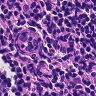
Metastatic tissue present: no